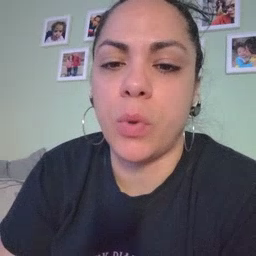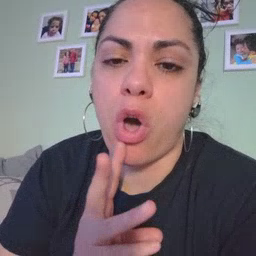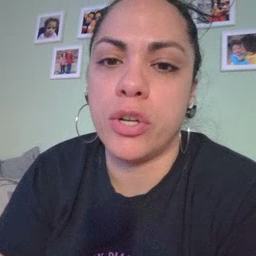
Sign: water